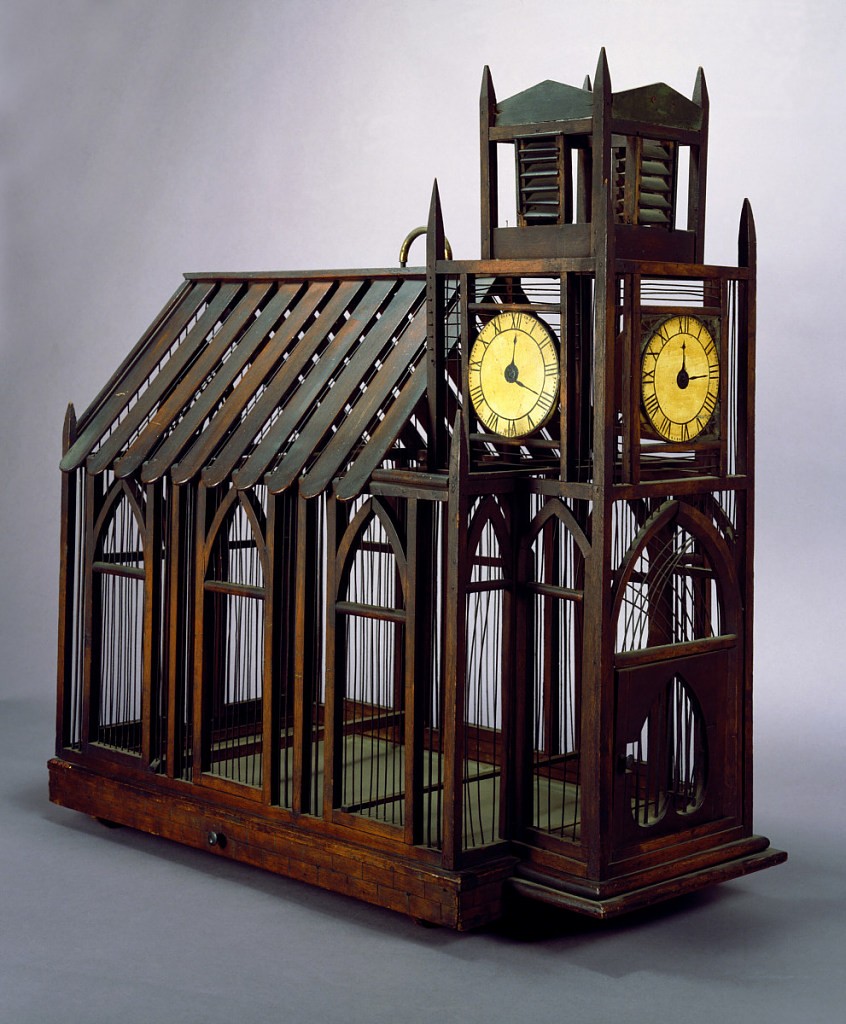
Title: Church
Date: mid-19th century
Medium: Turned, cut, and stained mahogany, cherry, pine, cut brass, wire, enamel-painted metal
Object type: Birdcage
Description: Birdcage (a) of wooden slats, dowels and metal wire in the form of a church with peaked roof; walls of clerestory-like gothic style arches; at one end a rectangular bell tower with three large, circular, painted clock faces, and door with inverted heart-shape perforation. Wood and sheet metal under tray (b) pulls out at left side.  Small loop handle of brass on roof.